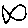
Label: fish